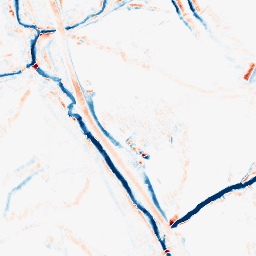
Category: morphological
Decomposition family: morphological_diamond
Decomposition parameters: operation: average
radius: 5
Upsampling method: regularized
Upsampling parameters: scale: 4
lambda_reg: 0.01
Upsampling scale: 4